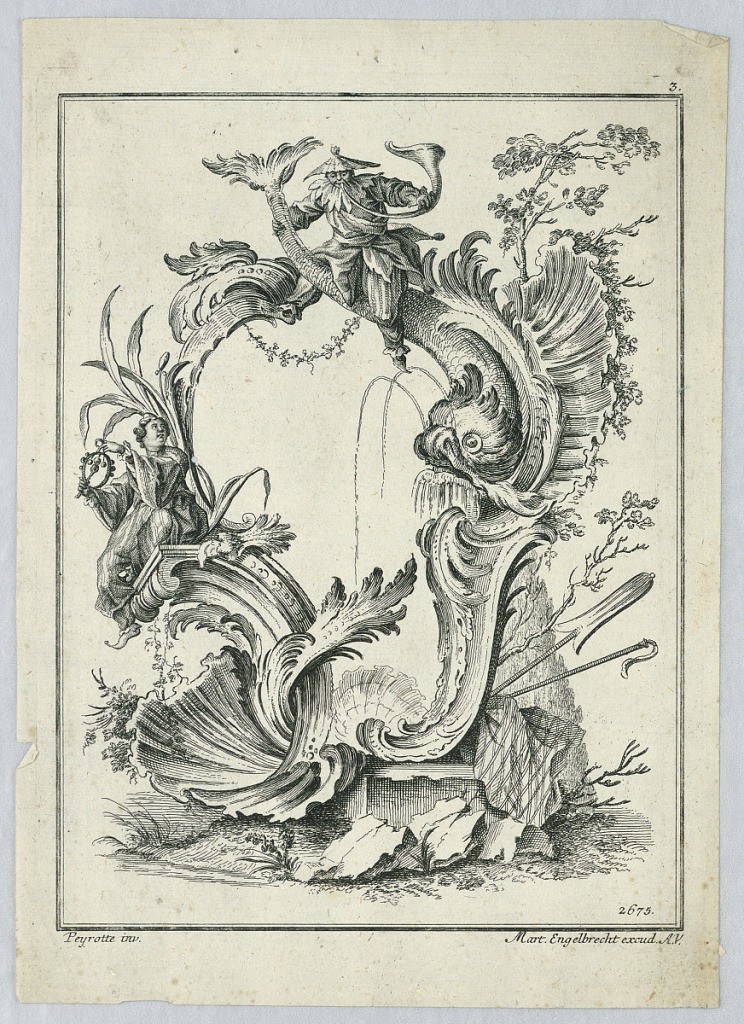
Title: Cartouche with Chinoiserie Motifs
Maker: Alexis Peyrotte, French, 1699–1769
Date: ca. 1740
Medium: Engraving on paper
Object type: Print
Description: Cartouche with Chinoiserie motifs.